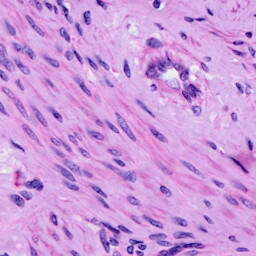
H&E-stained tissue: Cervix